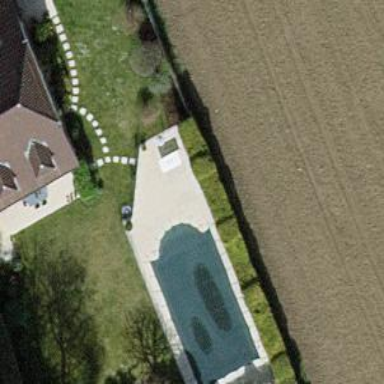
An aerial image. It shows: Swimming pool located in leisure land.